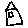
Label: house